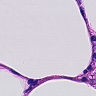
Metastatic tissue present: no